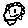
Label: sun